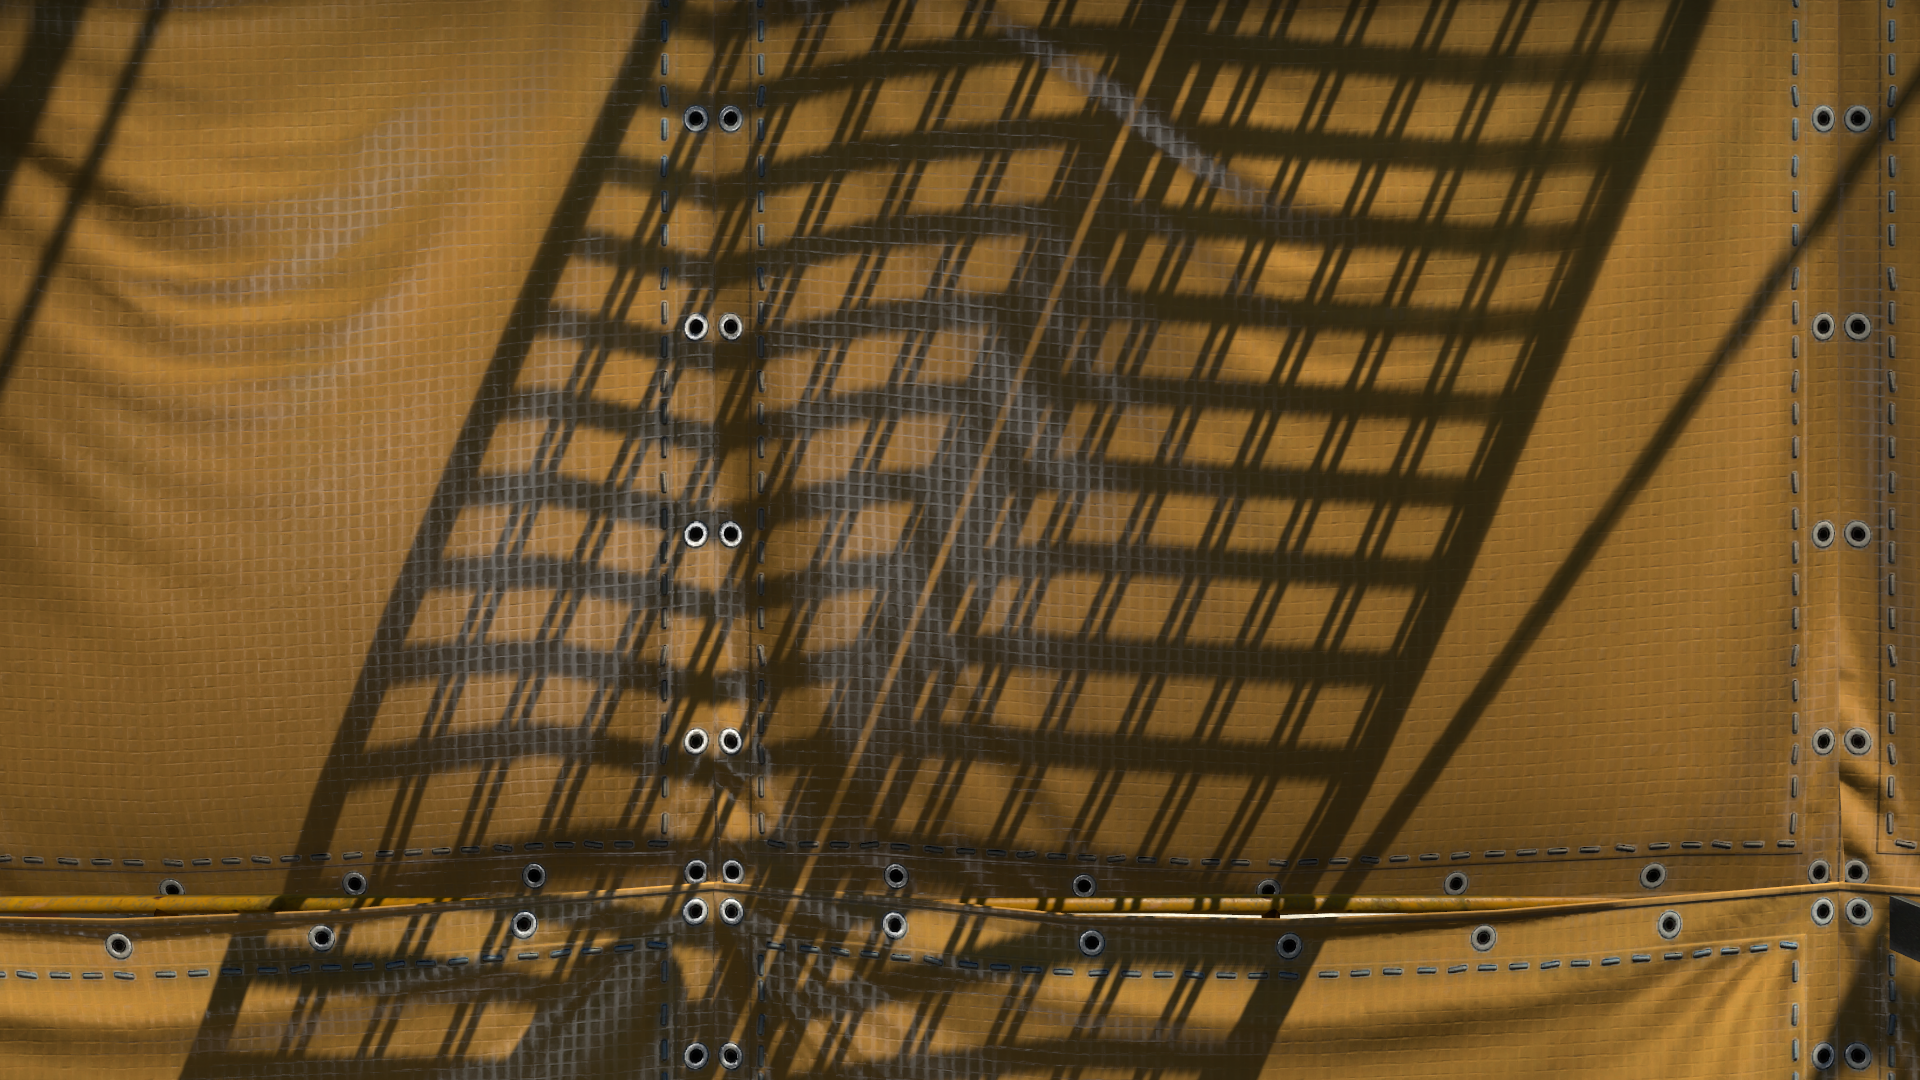
Map: de_vertigo